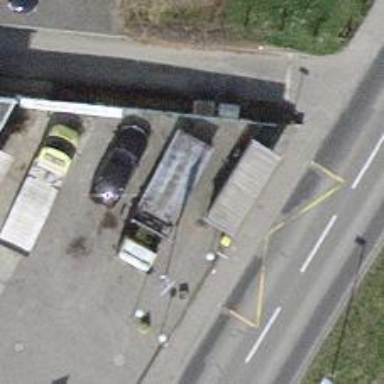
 serving as platform for public transportation."